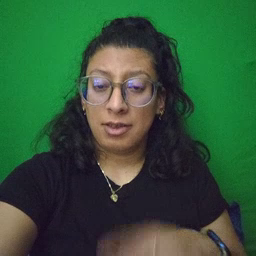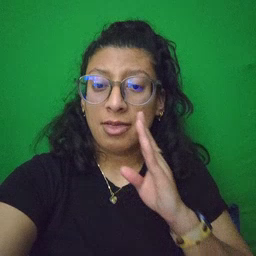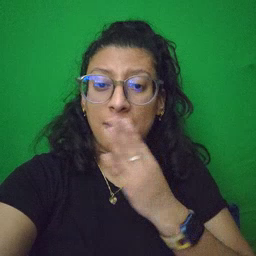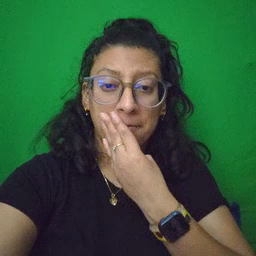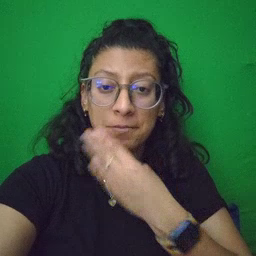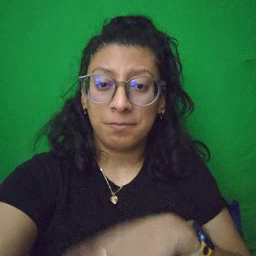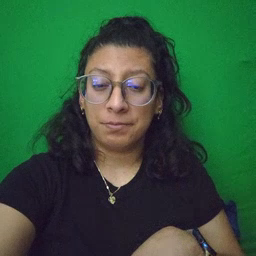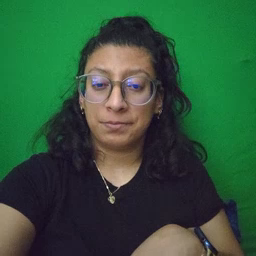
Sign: napkin